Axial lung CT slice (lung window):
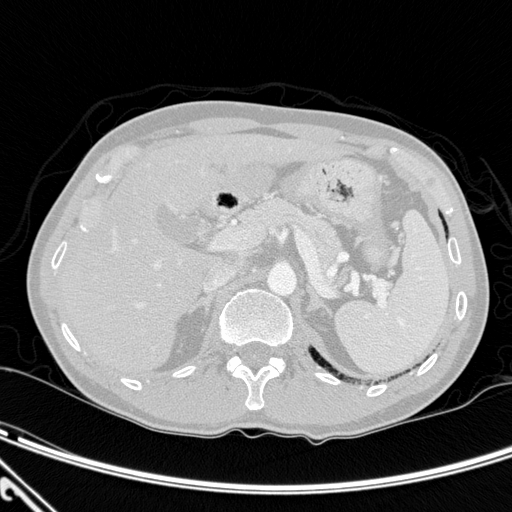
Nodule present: no